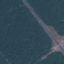
Land use / land cover class: Highway